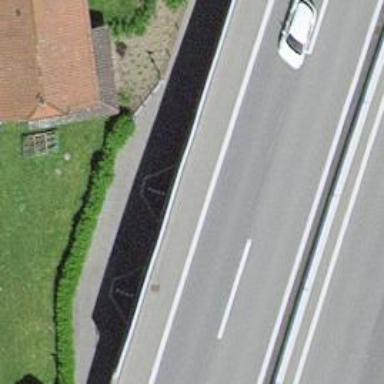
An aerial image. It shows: Footway tunnel.